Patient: sex F, age 83
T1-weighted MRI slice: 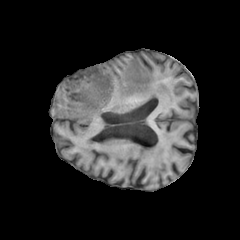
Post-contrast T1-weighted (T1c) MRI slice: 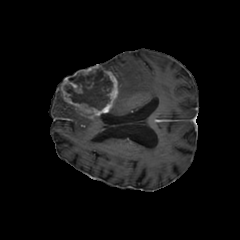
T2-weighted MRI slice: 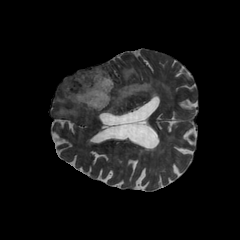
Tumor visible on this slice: yes
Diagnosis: Glioblastoma, IDH-wildtype
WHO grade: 4